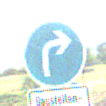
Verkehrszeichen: VorgeschriebeneFahrtrichtungRechts
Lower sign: SonstigeFahrzeugePersonengruppenFrei1
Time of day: MorningAfternoon
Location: Outdoor (Nature)
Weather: PartlyCloudy
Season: NotSpecified
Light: Natural